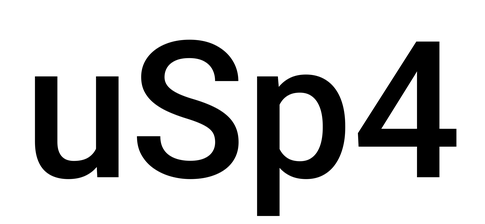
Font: Roboto_Medium